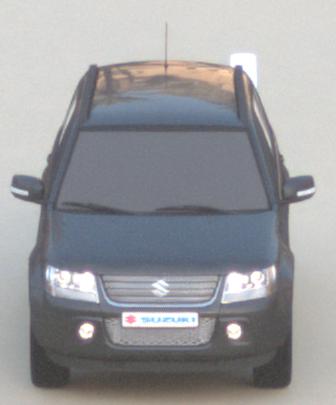
Make: Suzuki
Model: Grand Vitara
Detailed model: Gen. 1 JT
Model produced from: 2009
Model produced until: 2012
Doors: 5
Color: gray
Road condition: dry road
Daytime: sunrise or sunset
Contrast: low contrast